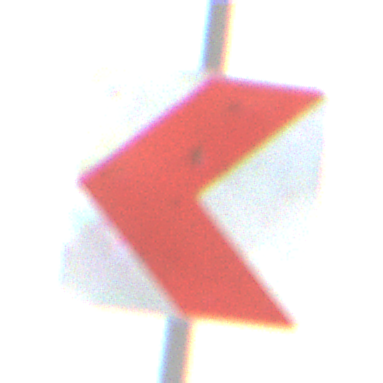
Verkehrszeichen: RichtungstafelnInKurvenKleinRechts
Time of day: MorningAfternoon
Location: Outdoor (Nature)
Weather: Overcast
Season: Winter
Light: Natural